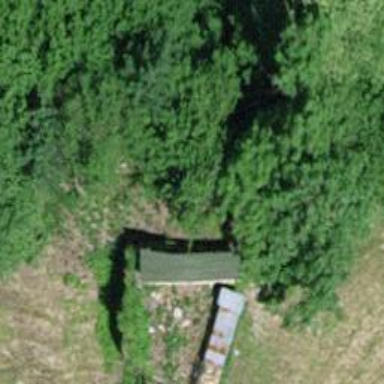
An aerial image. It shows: Military bunker.